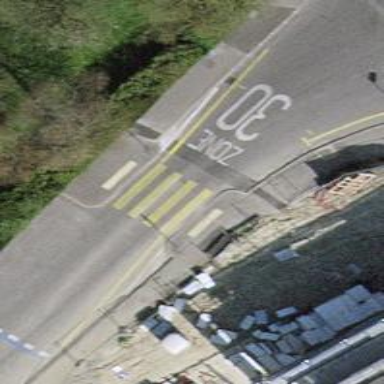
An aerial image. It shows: Zebra crossing on the road.